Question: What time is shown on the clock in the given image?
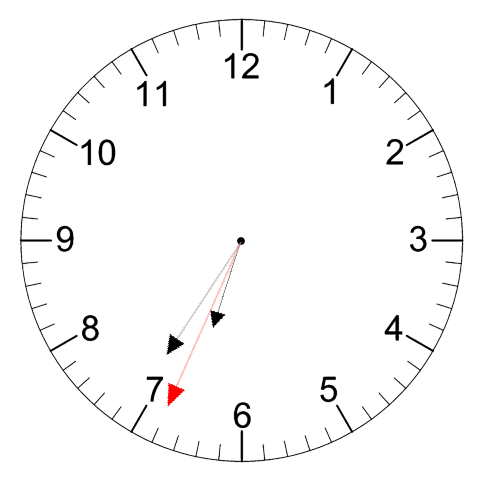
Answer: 06:35:34